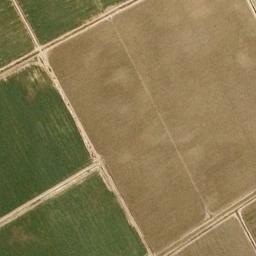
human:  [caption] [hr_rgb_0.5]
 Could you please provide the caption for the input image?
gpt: There are some light green and bare rectangular farmland .

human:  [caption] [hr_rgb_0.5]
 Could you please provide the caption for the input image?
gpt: Several rectangular farmlands of different colors are arranged in neat rows .

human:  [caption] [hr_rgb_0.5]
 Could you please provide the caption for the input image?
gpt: Five or six neatly arranged green, Khaki mixed rectangular farmlands .

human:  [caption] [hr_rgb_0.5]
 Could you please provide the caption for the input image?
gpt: Several dirt roads are in rectangular farmlands .

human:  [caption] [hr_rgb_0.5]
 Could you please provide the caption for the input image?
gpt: There are several green rectangular farmlands and yellow ones .